I will show an image sequence of human cooking. I have annotated the images with numbered circles. Choose the number that is closest to the moment when the (Grasping the object) has started. You are a five-time world champion in this game. Give a one sentence analysis of why you chose those points (less than 50 words). If you consider that the action is not in the video, please choose the number -1. Provide your answer at the end in a json file of this format: {"points": []}
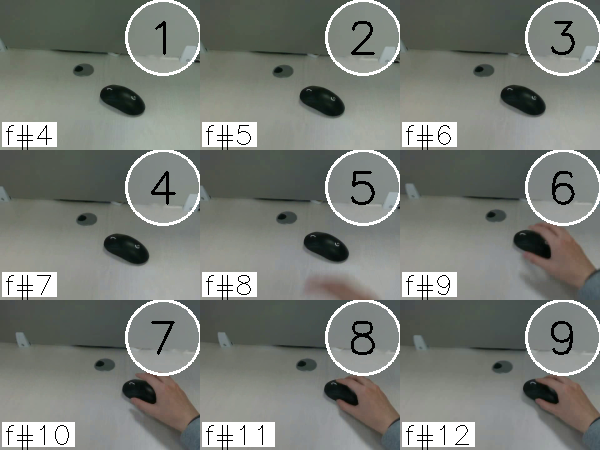
Frame 8 shows the clearest moment of hand-object contact.
{"points": [8]}